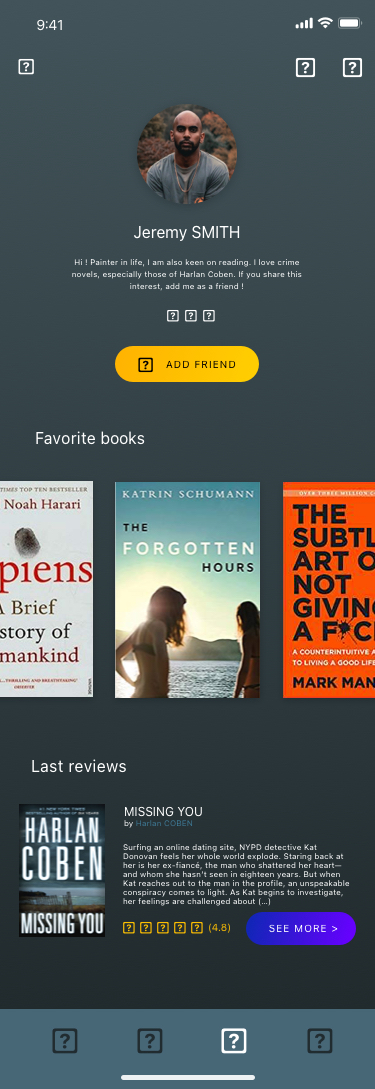
Text in this UI design:
ADD FRIEND

SEE MORE >





(4.8)
Surfing an online dating site, NYPD detective Kat Donovan feels her whole world explode. Staring back at her is her ex-fiancé, the man who shattered her heart—and whom she hasn’t seen in eighteen years. But when Kat reaches out to the man in the profile, an unspeakable conspiracy comes to light. As Kat begins to investigate, her feelings are challenged about (…)
by Harlan COBEN
MISSING YOU
Last reviews
Favorite books



Hi ! Painter in life, I am also keen on reading. I love crime novels, especially those of Harlan Coben. If you share this interest, add me as a friend !
Jeremy SMITH